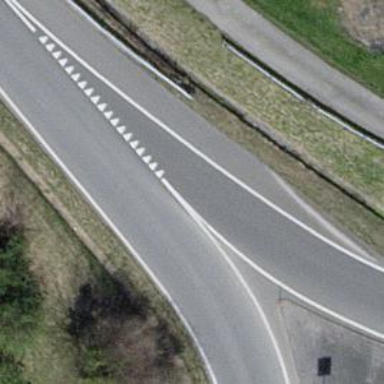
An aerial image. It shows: Road with "give way" sign.